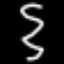
Label: squiggle